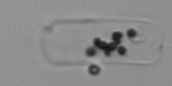
Label: Guinardia_delicatula_TAG_internal_parasite